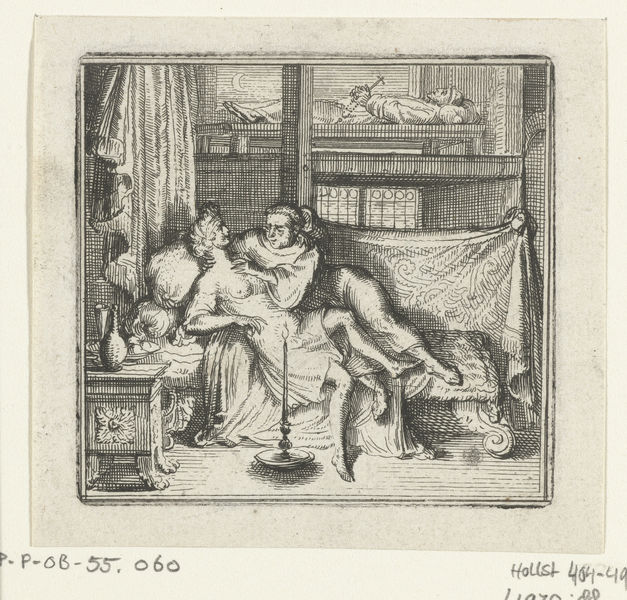
Titel: Illustratie voor de Decamerone van Boccaccio
Künstler: Romeyn de Hooghe
Standort: Amsterdam
Institution: Rijksmuseum
Schlagwörter: akt, mann, nackt, schlaf, fenster, frau, nacht, tisch, zeichnung, tot, vorhang, gitter, krug, sofa, curtain, curtains, men, pillow, white, window, bench, black, gray, grey, lounge, room, table, woman, homme, kerze, bed, bedroom, bett, vase, nacktheit, mond, kreuz, schraffur, bleistift, liege, verführung, fruit, man, naked, nude, mönch, death, mönche, drapes, feet, light, drawing, femme, kupferstich, black and white, gravure, sketch, saint, sein, nachttisch, cross, amour, dead, breast, love, mari, monk, moon, legs, fire, breasts, candle, crucifix, lying, sleep, tenture, burning, textur, hommes, plate, crescent, jug, lovers, sichelmond, nudité, flame, coach, bougie, séduction, sexe, seins, dying, adultère, couch, lust, nu, sex, boobs, tits, divan, lover, brunch, curtails, night table, llove, burning candle, hollst, p-p-55.060, louge, nudté, ruse, tromperie